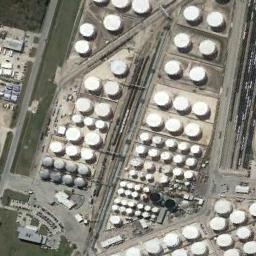
Label: storage tanks